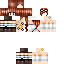
A female human skin with medium skin, wearing brown long hair dressed in a blue hoodie and black pants, featuring a closed mouth.